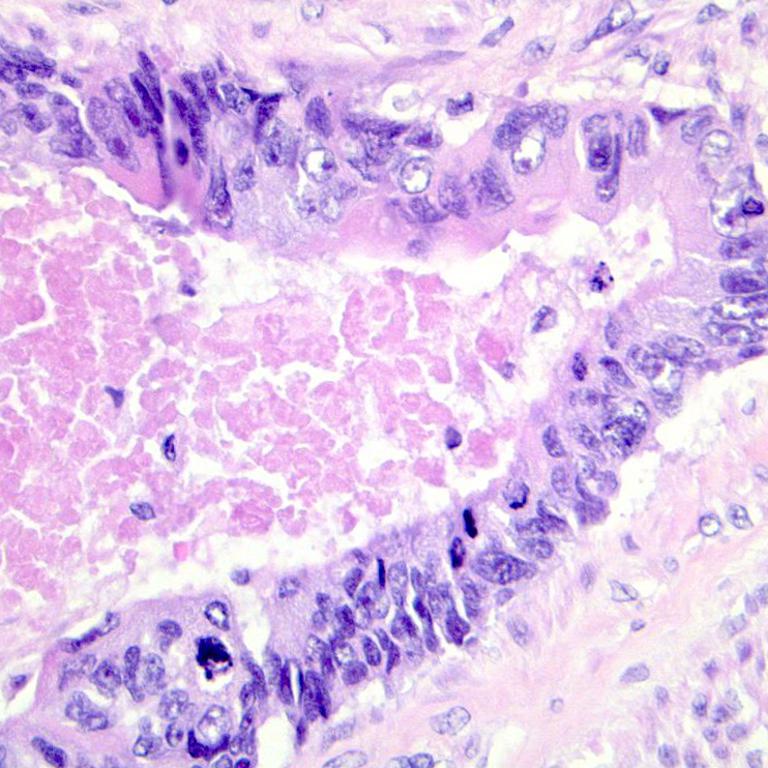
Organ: colon
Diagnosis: adenocarcinomas